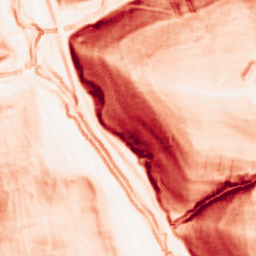
Category: morphological
Decomposition family: morphological_gradient
Decomposition parameters: size: 5
shape: square
Upsampling method: bspline
Upsampling parameters: scale: 2
Upsampling scale: 2